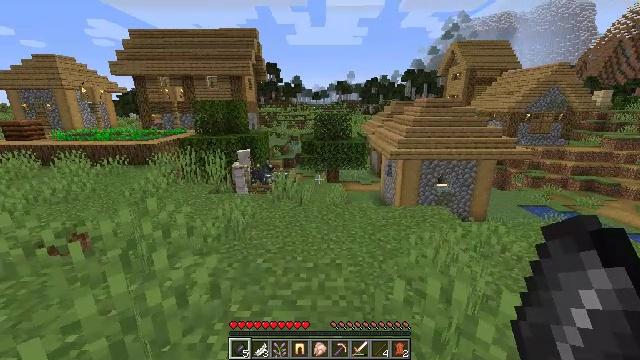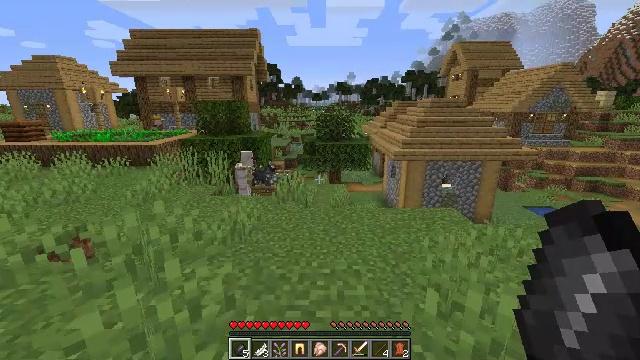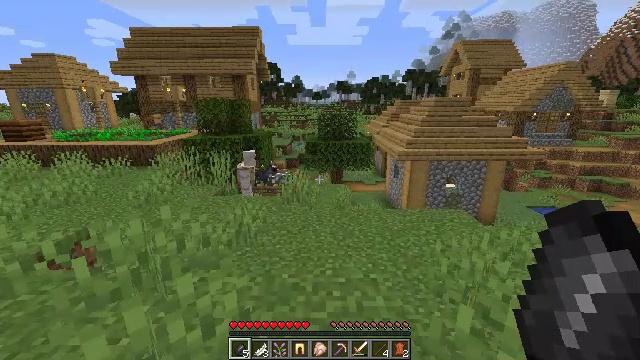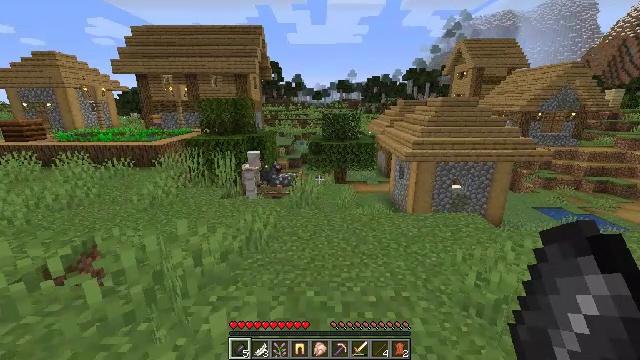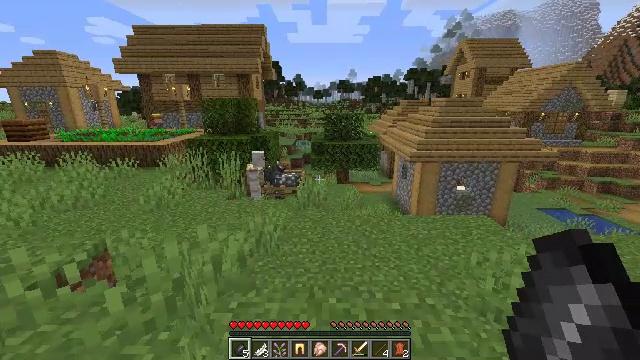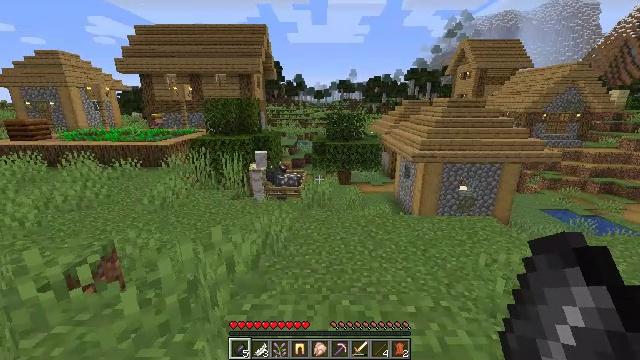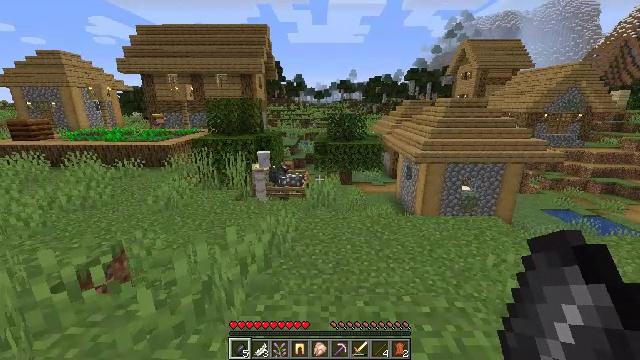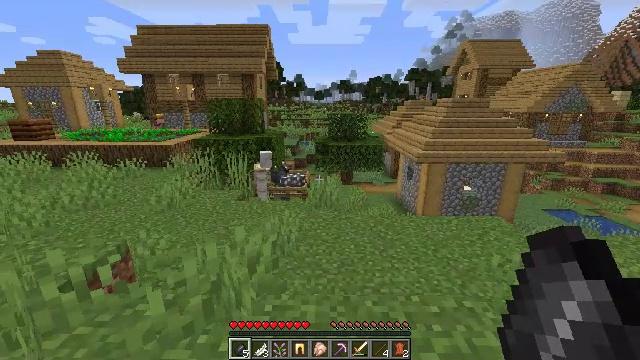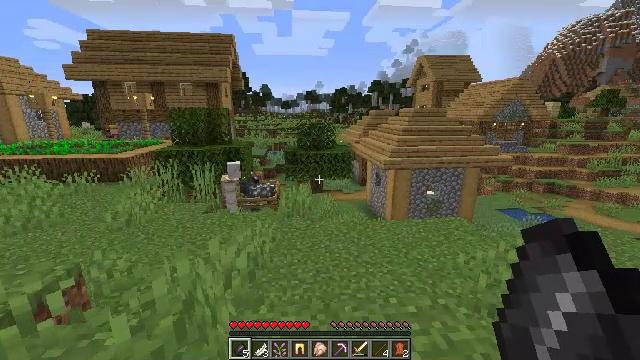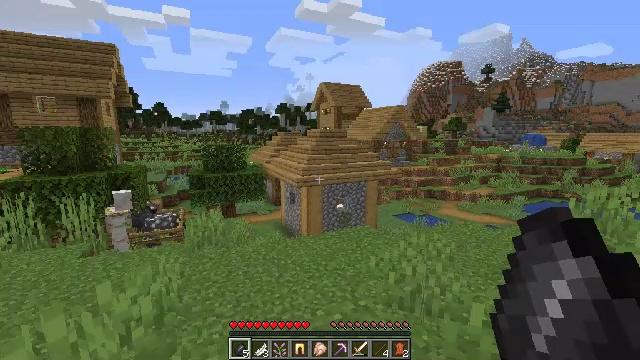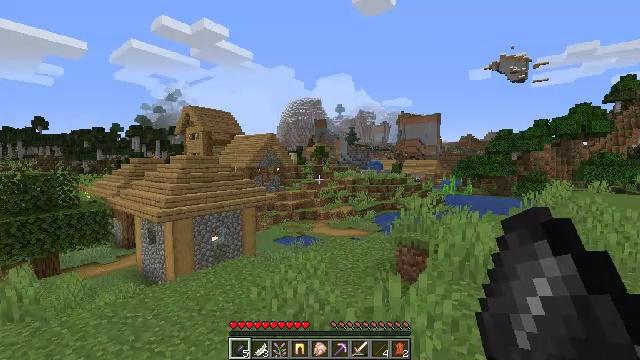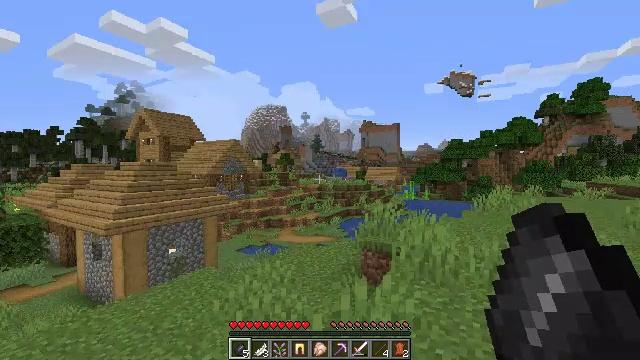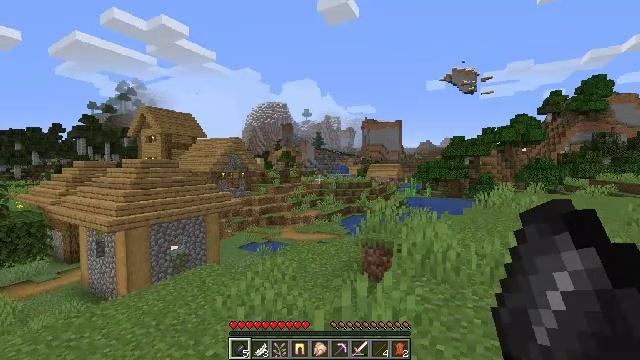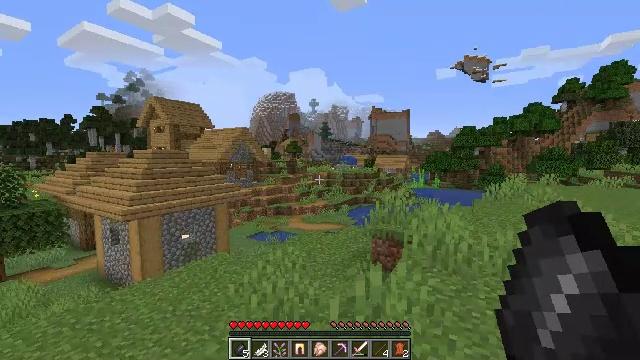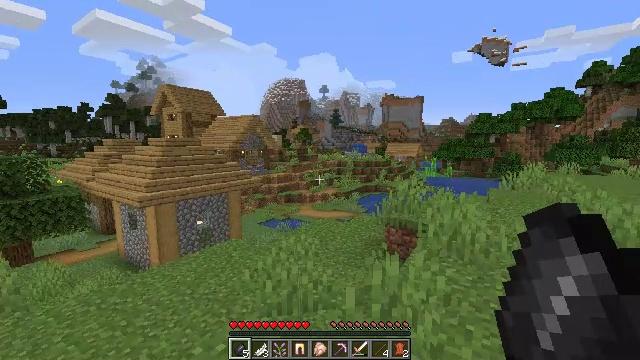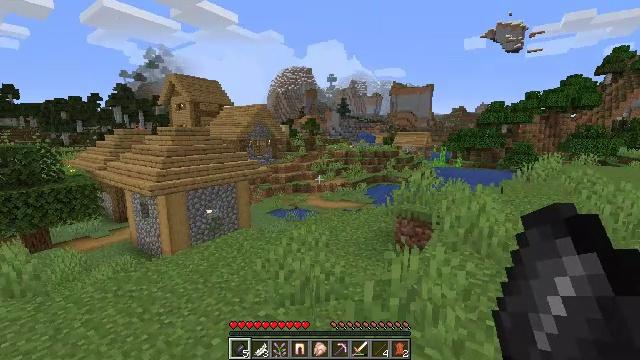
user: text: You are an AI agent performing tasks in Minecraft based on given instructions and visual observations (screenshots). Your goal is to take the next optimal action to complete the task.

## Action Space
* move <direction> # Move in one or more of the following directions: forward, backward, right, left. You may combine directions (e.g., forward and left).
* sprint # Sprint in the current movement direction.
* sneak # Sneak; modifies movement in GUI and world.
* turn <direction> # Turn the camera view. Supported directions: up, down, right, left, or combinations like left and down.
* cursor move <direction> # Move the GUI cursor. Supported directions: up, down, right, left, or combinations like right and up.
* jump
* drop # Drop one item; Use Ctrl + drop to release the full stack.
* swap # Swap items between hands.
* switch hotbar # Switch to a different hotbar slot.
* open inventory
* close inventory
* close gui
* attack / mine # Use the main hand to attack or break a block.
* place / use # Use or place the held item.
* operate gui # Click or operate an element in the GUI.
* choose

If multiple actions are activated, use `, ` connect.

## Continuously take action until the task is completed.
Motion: motion action
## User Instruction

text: Remove a lilac from the inventory.
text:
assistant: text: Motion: move forward and move left
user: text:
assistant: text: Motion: move forward and move left
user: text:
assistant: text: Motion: move left
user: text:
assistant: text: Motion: move left
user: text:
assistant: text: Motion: move left
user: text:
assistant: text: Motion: no_op
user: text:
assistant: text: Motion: no_op
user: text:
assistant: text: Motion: turn right and up
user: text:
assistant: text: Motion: turn right and up
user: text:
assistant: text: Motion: turn right and up
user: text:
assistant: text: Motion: turn right and up
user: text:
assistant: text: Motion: no_op
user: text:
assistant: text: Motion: move left, turn left and down
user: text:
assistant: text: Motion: move forward and move left, turn left and down
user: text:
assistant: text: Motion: move forward and move left, turn left and down
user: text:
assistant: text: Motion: move forward and move left, turn left and down
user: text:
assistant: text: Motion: move forward and move left, turn down
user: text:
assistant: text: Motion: move forward and move left, turn left and down
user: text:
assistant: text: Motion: move forward and move left, turn down
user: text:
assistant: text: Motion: move forward and move left
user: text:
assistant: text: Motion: move forward and move left
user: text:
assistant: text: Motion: move forward and move left
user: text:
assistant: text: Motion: move forward and move left
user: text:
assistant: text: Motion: move forward and move left
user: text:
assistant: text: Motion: move forward and move left
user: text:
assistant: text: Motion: move forward and move left
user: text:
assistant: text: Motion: move forward and move left
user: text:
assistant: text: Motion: move forward and move left
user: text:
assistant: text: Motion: move forward and move left
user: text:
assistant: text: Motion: move forward and move left